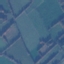
Land use / land cover class: Pasture